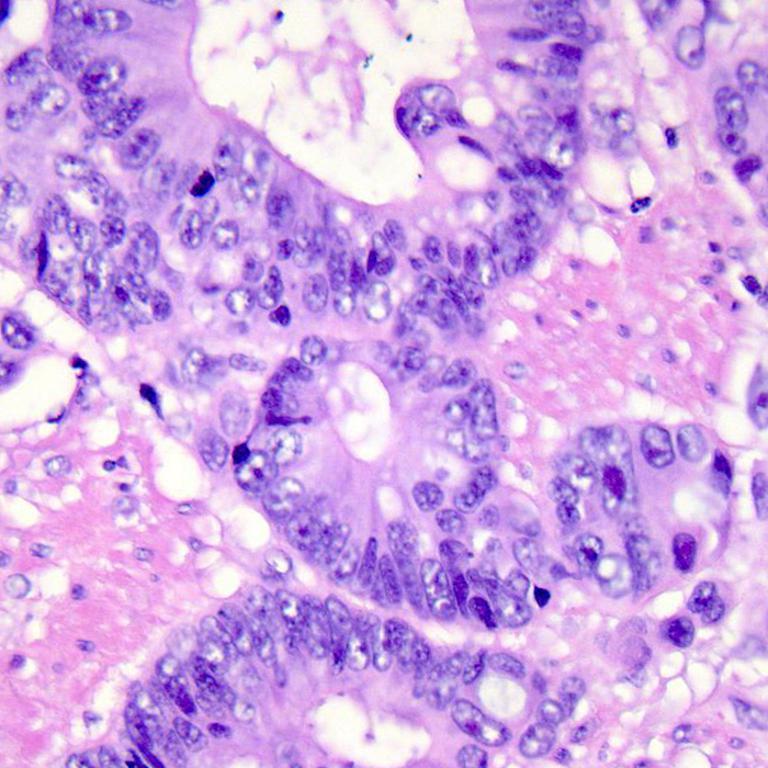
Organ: colon
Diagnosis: adenocarcinomas